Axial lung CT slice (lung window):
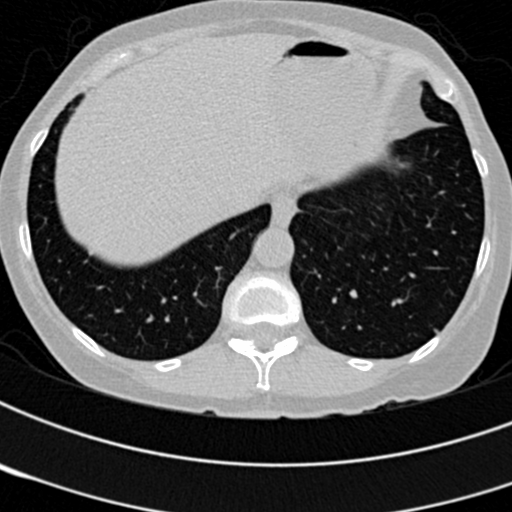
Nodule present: no